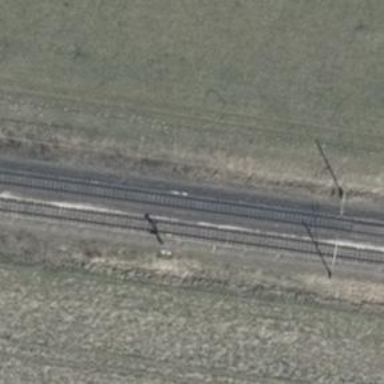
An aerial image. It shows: Railway signal.